Interaction volume radius: 5 \u00c5
Interaction volume height: 10 \u00c5
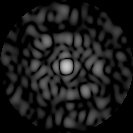
Disorder parameter: 0.8299